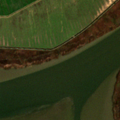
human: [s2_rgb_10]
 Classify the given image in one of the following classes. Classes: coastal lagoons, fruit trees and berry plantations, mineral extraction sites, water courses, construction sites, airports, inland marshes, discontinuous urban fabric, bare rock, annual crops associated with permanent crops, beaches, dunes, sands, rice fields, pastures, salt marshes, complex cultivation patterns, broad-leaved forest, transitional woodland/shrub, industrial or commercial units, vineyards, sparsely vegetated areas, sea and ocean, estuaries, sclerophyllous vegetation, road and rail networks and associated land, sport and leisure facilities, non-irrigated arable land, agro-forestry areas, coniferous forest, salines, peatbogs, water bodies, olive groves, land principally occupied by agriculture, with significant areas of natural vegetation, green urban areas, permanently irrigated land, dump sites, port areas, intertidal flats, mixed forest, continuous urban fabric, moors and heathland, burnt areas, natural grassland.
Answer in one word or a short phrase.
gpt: permanently irrigated land, salt marshes, estuaries